Interaction volume radius: 5 \u00c5
Interaction volume height: 10 \u00c5
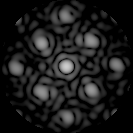
Disorder parameter: 0.2803